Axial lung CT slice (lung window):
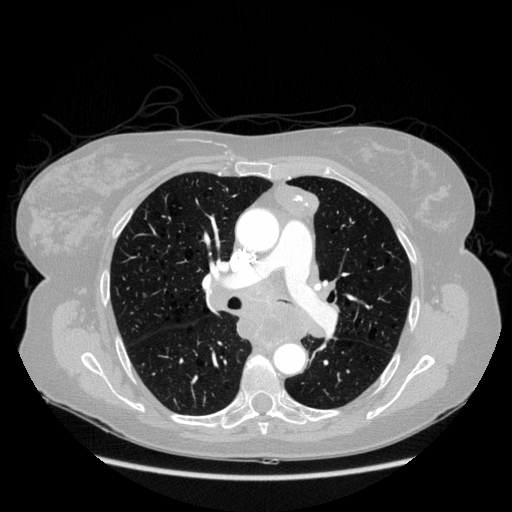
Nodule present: no